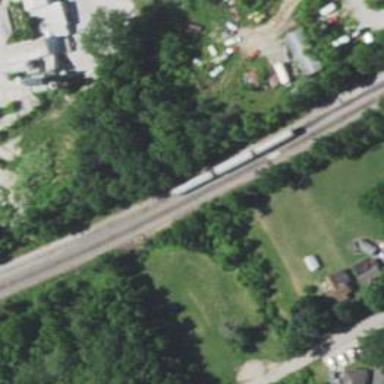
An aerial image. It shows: Railway siding for service.